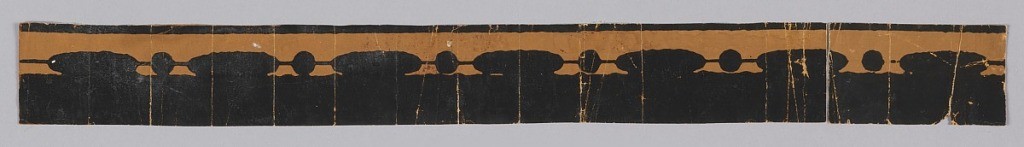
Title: Border
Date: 1835–1900
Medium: Block-printed on continuous paper
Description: Very crudely printed design of beading, widely spaced, alternating between round and oblong oval beads.  Above this is a solid band of black. Printed in black on yellow ocher ground.

H# 511